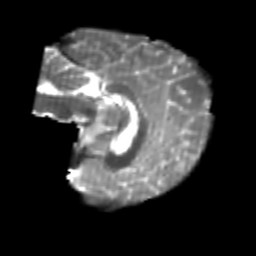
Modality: T2w
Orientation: sagittal
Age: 21
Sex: female
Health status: healthy
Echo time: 0.074 s